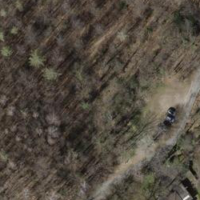
EUNIS habitat code: 53
Species observed at this site:
Hedera helix
Ilex aquifolium